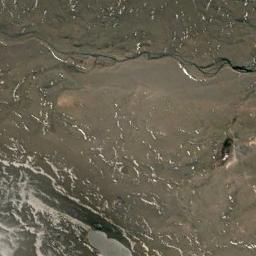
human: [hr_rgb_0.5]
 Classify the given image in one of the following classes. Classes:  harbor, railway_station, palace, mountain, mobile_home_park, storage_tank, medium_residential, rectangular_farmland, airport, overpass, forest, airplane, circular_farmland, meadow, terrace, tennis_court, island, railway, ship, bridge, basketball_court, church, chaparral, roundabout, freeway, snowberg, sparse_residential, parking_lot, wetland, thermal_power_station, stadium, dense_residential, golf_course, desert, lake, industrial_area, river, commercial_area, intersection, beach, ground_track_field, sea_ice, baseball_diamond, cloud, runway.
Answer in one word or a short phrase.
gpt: desert